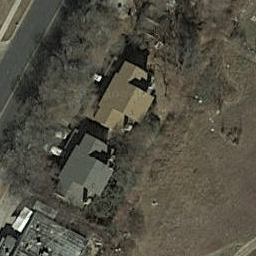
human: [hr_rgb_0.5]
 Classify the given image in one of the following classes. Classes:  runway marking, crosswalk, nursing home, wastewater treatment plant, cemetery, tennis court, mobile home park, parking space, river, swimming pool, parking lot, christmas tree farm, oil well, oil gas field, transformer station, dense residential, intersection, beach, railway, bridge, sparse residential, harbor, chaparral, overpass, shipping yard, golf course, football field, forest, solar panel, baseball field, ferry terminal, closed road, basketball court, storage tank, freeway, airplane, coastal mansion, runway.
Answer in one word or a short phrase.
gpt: sparse residential